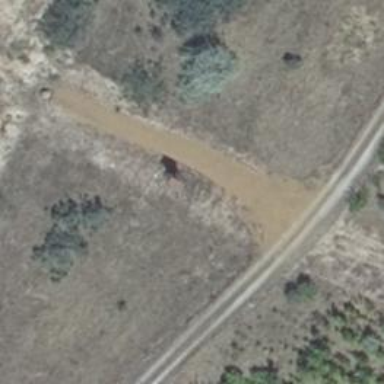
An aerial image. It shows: Gravel track of grade3 type.